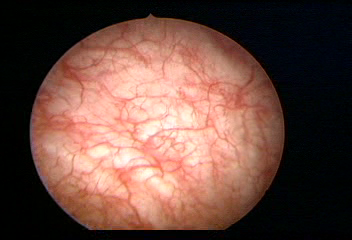
Modality: WLC
Class: Normal mucosa
Bladder cancer association: No